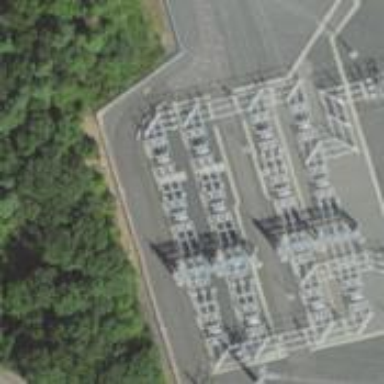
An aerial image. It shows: Switch for power supply.